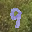
Label: 9